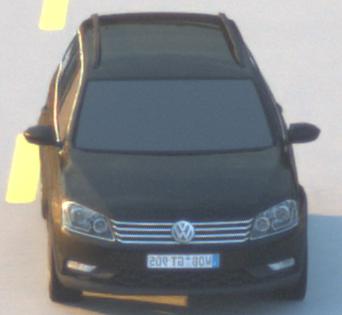
Make: VW
Model: Passat Alltrack 1.8 TSI
Detailed model: Passat (B7) Alltrack
Model produced from: 2012/03
Model produced until: 2013/06
Doors: 5
Color: black
Road condition: dry road
Daytime: sunrise or sunset
Contrast: medium contrast